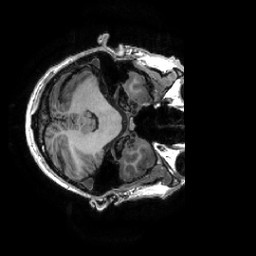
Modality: T1w
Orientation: axial
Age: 31
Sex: male
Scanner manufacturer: ge
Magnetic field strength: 3 T
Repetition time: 0.0073 s
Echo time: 0.003 s